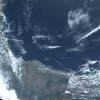
Label: water